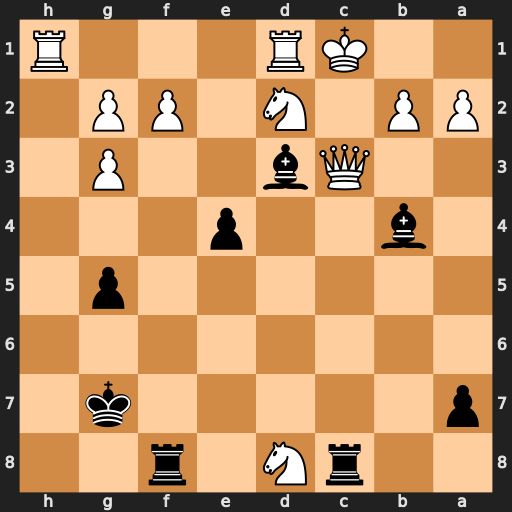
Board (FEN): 2rN1r2/p5k1/8/6p1/1b2p3/2Qb2P1/PP1N1PP1/2KR3R
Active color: b
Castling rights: -
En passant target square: -
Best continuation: Rxc3+ bxc3 Ba3#